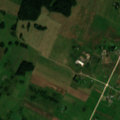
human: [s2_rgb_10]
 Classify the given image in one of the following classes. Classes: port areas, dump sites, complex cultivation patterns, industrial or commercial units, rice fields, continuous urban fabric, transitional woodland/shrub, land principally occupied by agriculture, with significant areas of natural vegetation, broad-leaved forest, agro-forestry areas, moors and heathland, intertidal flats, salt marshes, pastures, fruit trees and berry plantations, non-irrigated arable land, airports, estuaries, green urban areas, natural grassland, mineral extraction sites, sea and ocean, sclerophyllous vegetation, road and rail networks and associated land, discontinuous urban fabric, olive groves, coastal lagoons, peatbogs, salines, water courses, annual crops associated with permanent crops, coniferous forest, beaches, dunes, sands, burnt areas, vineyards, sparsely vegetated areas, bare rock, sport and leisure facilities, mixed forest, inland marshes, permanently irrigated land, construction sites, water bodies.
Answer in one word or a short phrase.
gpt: non-irrigated arable land, complex cultivation patterns, land principally occupied by agriculture, with significant areas of natural vegetation, broad-leaved forest